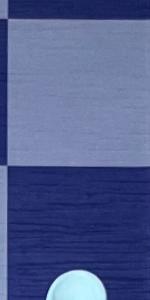
Label: Empty